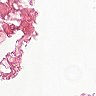
Metastatic tissue present: no